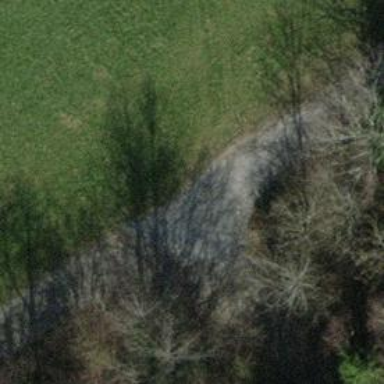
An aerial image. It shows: Track road with grade3 tracktype.